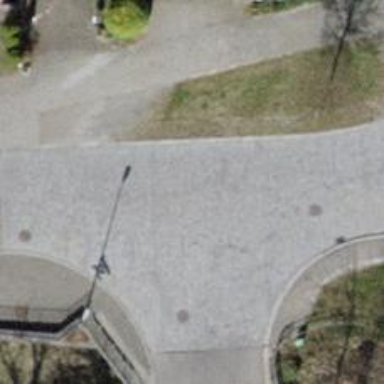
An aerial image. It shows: Tertiary road with sett surface.